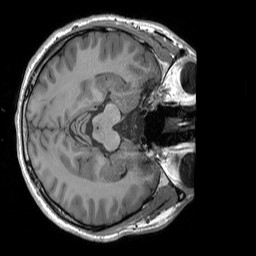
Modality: T1w
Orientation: axial
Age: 26
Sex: male
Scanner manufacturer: siemens
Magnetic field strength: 3 T
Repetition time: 1.9 s
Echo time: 0.00252 s